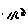
Label: zigzag